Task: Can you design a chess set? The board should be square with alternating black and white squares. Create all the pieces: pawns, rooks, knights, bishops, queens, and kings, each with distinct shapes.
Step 5206:
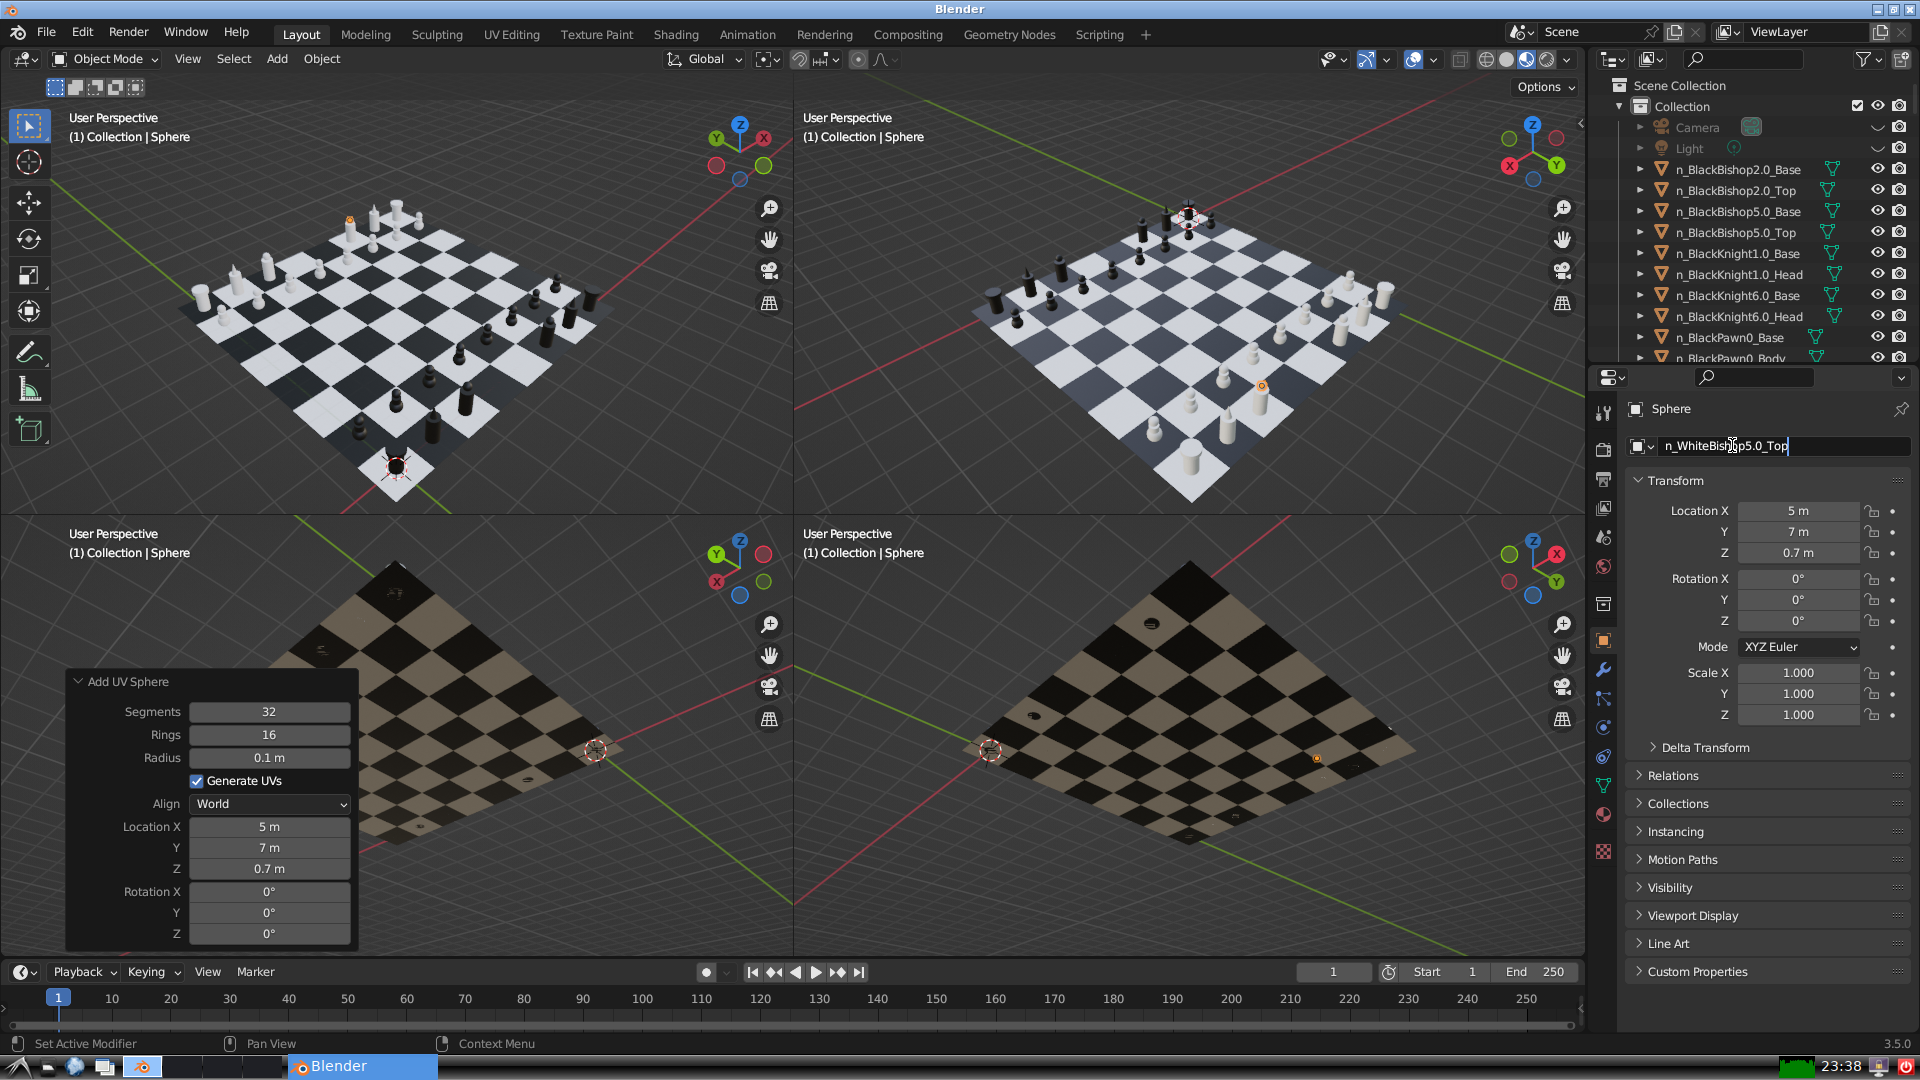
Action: {"key_press": ['Return']}